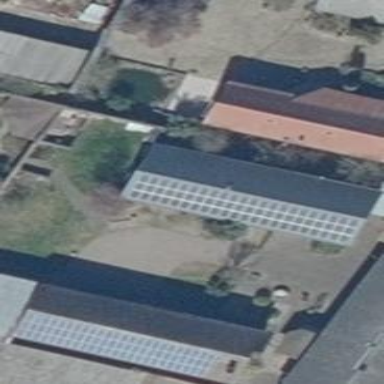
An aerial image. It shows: Small solar photovoltaic panel generator inside building.